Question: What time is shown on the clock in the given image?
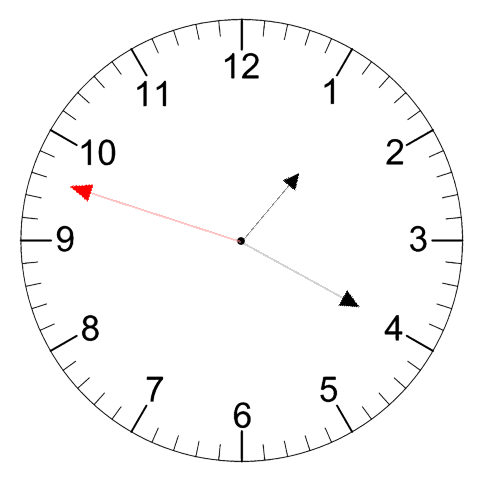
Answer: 01:19:48